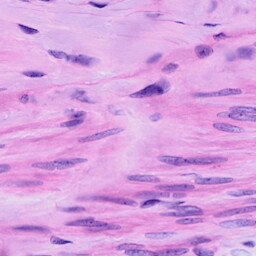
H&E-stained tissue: Ovarian